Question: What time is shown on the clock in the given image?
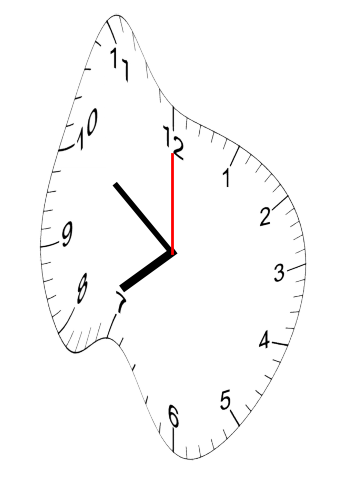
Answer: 07:51:00